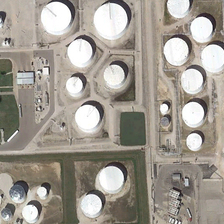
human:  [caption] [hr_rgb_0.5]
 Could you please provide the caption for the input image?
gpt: many white storage tanks are together .

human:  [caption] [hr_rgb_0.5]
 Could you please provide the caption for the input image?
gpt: many white storage tanks are together .

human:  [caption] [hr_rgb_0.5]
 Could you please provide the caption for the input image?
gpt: many white storage tanks are together .

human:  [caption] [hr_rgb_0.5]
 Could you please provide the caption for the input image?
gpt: many white storage tanks are together .

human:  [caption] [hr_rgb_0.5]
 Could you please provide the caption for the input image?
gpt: many white storage tanks are together .